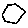
Label: hexagon